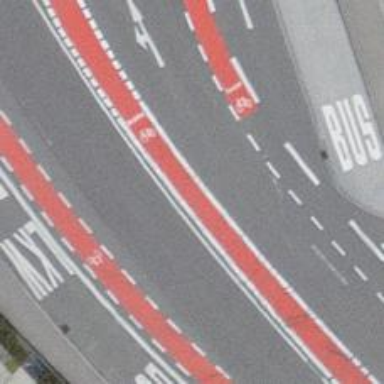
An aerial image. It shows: Asphalt road with primary highway designation. There is dedicated cycle lane on the left.